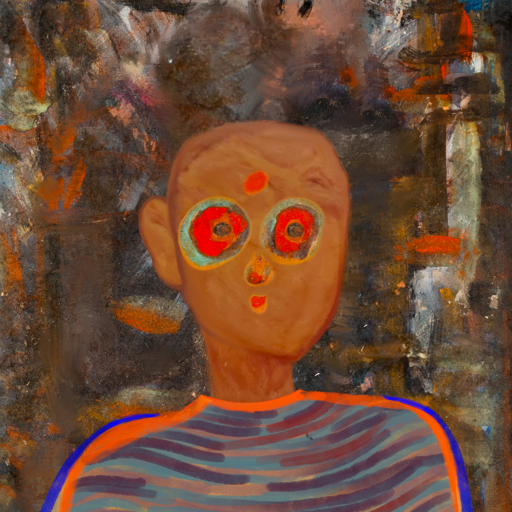
Background: GypsyQueen, Head And Neck Front: Pious_Lady, Face Front: Sisters, Bust: Experience, Hair Front: Blank, Head Accessory: Blank, Second Necklace: Blank, Necklace: Blank, Baby: Blank